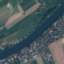
Land use / land cover class: River